【题型】选择题　【知识点】函数　【难度】easy
已知函数 $y=f(x)$ 的图象如图所示，函数 $y=f(x)$ 的导数为 $y=f'(x)$，则（ ）

A. $f'(2) < f'(3) < f(3) - f(2)$

B. $f'(3) < f'(2) < f(3) - f(2)$

C. $f'(2) < f(3) - f(2) < f'(3)$

D. $f'(3) < f(3) - f(2) < f'(2)$
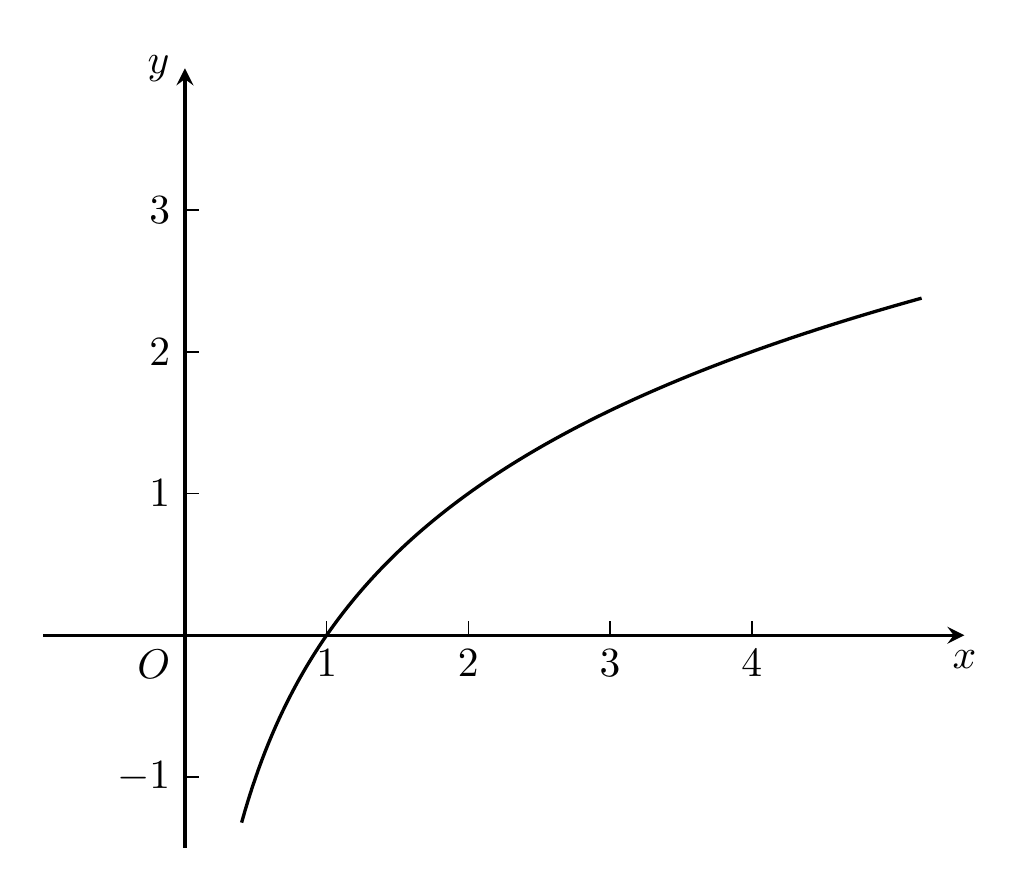
【解答】
【答案】D

【分析】结合 $f(x)$ 图象以及导数的知识求得正确答案。

【详解】由 $f(x)$ 图象可知 $f'(3) < \dfrac{f(3)-f(2)}{2-1} < f'(2)$，

即 $f'(3) < f(3) - f(2) < f'(2)$。

故选：D